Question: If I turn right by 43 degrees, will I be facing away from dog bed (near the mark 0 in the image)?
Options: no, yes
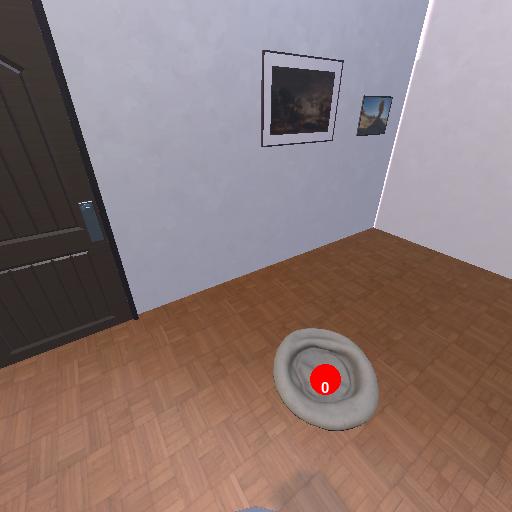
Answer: no